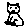
Label: cat